Field crop: maize
Growth stage: 2
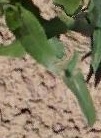
Species: maize